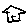
Label: house